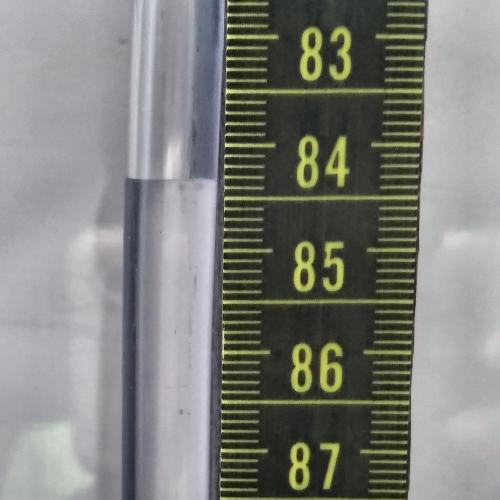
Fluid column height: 84.3 cm